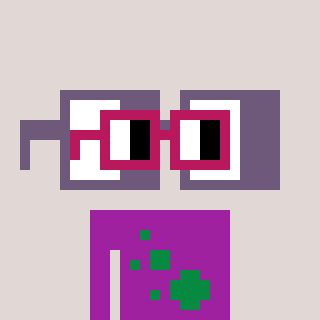
a pixel art character with square dark red glasses, a glasses-shaped head and a magenta-colored body on a warm background